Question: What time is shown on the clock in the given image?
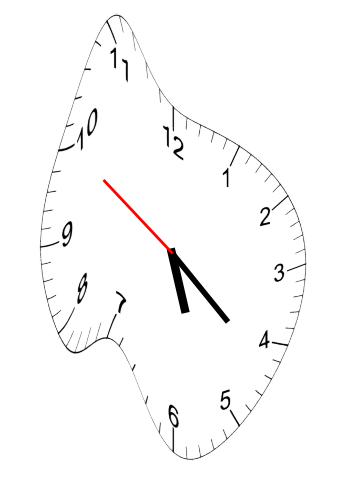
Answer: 05:21:50